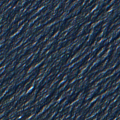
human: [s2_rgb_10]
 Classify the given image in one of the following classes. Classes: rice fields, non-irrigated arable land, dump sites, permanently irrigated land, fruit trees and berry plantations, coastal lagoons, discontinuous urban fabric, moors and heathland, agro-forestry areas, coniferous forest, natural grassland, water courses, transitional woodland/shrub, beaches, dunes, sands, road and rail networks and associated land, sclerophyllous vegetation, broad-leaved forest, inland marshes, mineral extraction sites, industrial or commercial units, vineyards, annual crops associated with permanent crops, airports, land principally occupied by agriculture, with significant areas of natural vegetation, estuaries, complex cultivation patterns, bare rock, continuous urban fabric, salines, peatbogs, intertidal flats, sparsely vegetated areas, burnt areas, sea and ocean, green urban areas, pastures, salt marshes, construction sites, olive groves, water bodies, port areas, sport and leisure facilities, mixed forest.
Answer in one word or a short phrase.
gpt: sea and ocean